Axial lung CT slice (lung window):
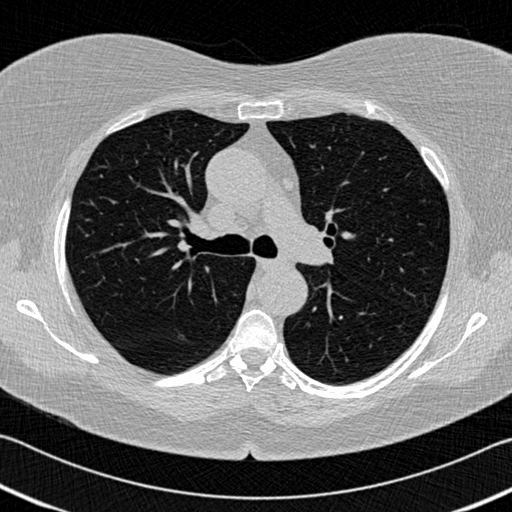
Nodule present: no